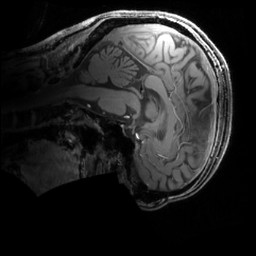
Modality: MP2RAGE
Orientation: sagittal
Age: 30
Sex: male
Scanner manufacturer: siemens
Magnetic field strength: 6.98 T
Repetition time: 6 s
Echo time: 0.00283 s